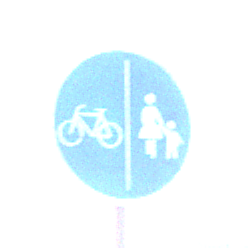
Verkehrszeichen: GetrennterRadUndGehwegRadwegLinks
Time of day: SunriseSunset
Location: Outdoor (RoadRail)
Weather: PartlyCloudy
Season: NotSpecified
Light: Natural